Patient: sex M, age 53
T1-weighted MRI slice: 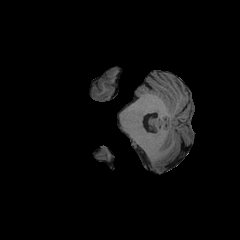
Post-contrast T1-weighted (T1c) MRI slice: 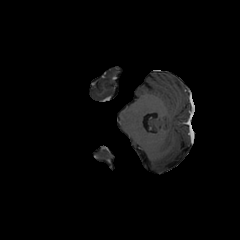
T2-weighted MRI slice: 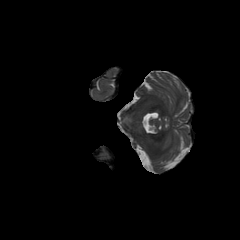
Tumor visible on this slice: no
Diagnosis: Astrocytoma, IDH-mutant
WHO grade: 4